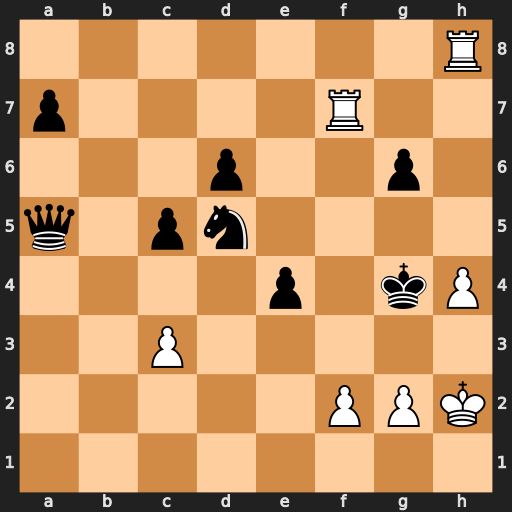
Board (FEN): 7R/p4R2/3p2p1/q1pn4/4p1kP/2P5/5PPK/8
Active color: w
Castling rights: -
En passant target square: -
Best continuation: f3+ exf3 gxf3#